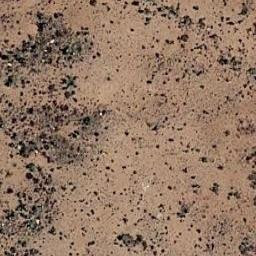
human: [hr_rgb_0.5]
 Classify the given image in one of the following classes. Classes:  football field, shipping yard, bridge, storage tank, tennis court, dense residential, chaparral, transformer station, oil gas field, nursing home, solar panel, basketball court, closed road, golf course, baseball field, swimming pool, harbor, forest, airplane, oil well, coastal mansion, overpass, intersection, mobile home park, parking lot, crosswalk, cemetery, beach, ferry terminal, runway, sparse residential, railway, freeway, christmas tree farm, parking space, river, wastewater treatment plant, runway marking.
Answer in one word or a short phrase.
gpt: chaparral